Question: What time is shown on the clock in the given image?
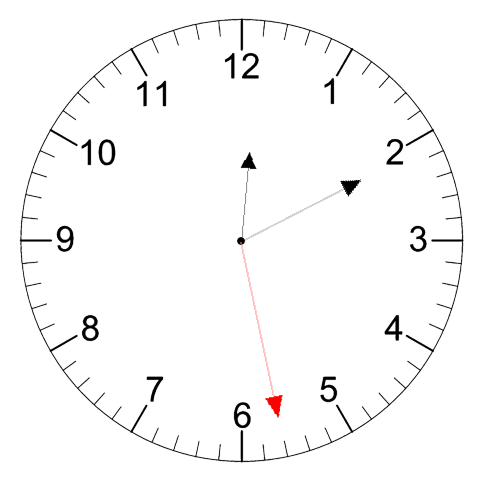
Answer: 12:10:28